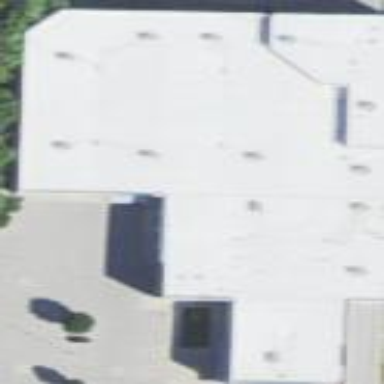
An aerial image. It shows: Commercial building that functions as storage rental shop.